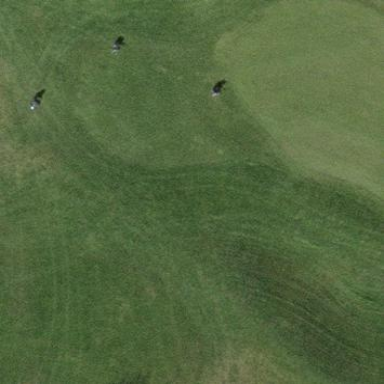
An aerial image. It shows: Grassy area designated as golf fairway.